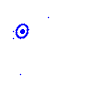
Particle: electron